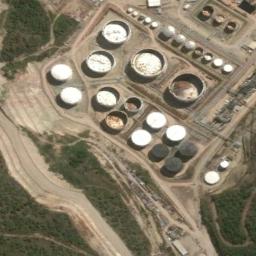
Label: storage_tank